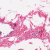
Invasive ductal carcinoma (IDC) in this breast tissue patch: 0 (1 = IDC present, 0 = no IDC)